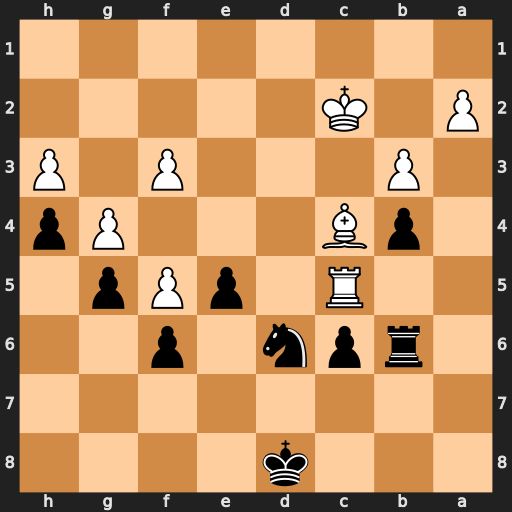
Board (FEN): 3k4/8/1rpn1p2/2R1pPp1/1pB3Pp/1P3P1P/P1K5/8
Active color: b
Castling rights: -
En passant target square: -
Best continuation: Nb7 Rxe5 fxe5